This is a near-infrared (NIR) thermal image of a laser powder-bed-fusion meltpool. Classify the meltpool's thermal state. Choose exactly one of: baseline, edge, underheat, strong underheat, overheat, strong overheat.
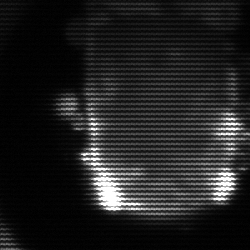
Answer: baseline